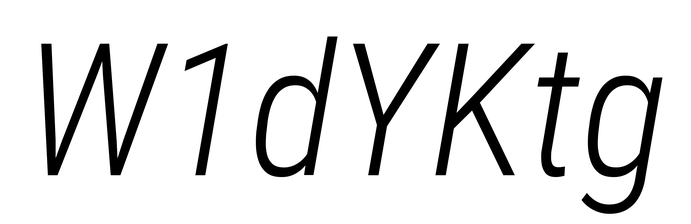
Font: Roboto-Italic_Condensed_Light_Italic